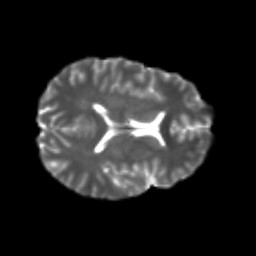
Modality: T2w
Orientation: axial
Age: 23
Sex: male
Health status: healthy
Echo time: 0.074 s